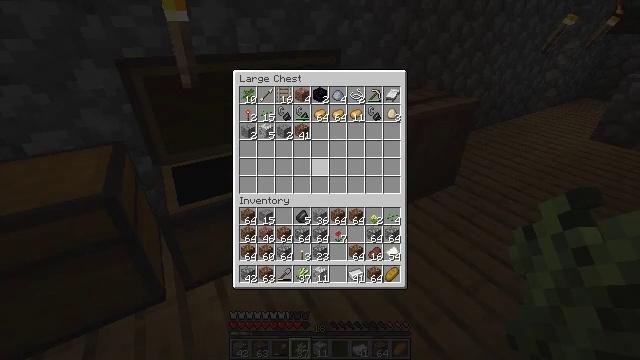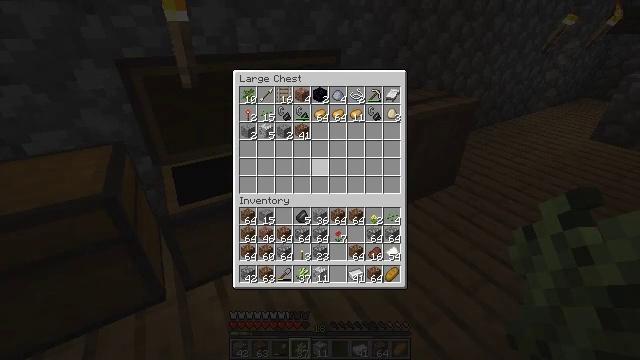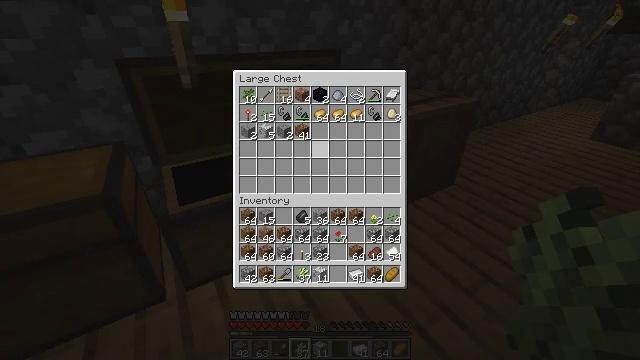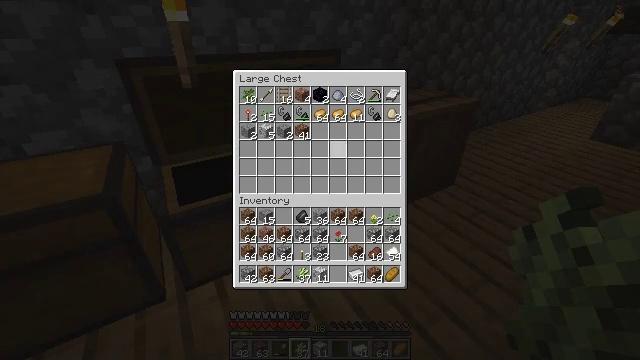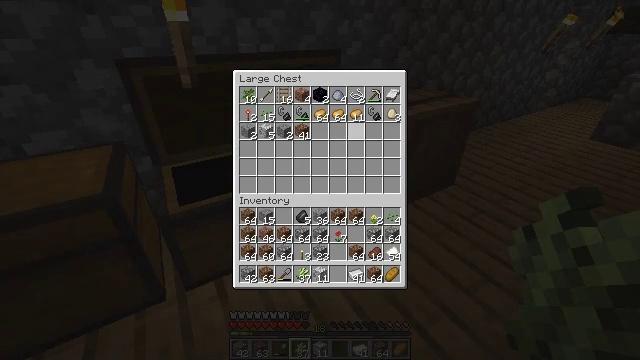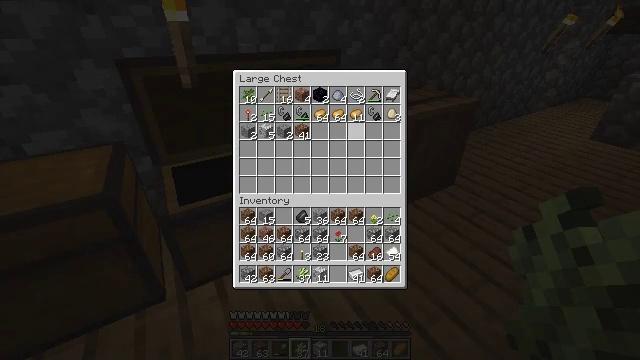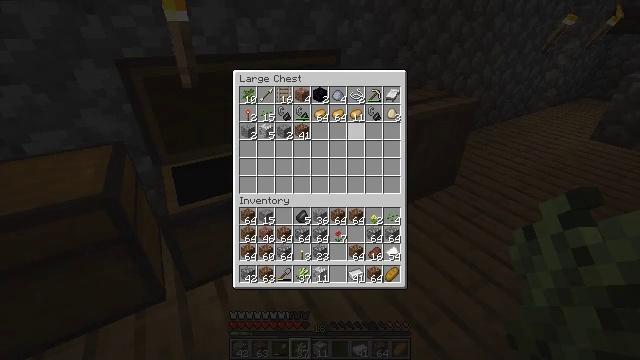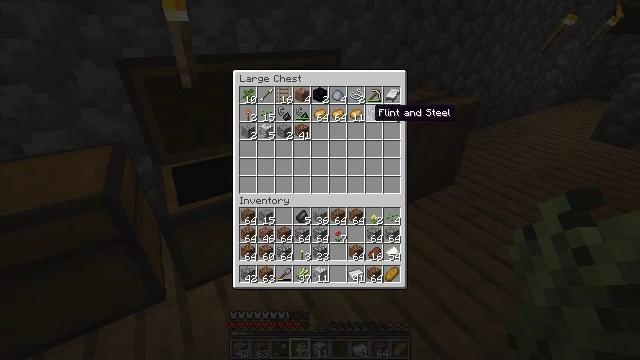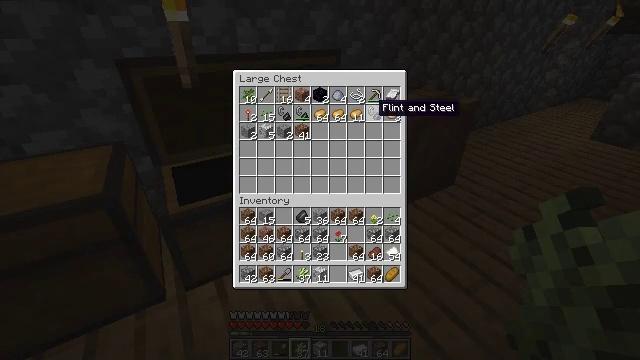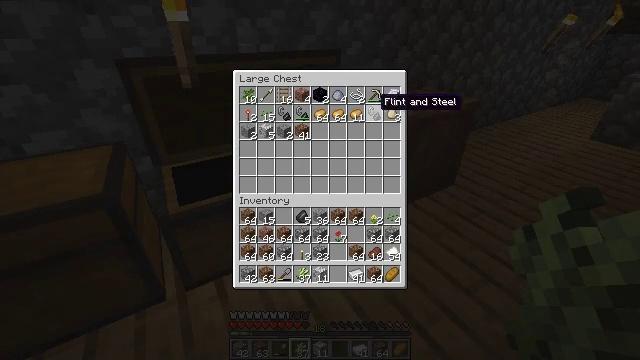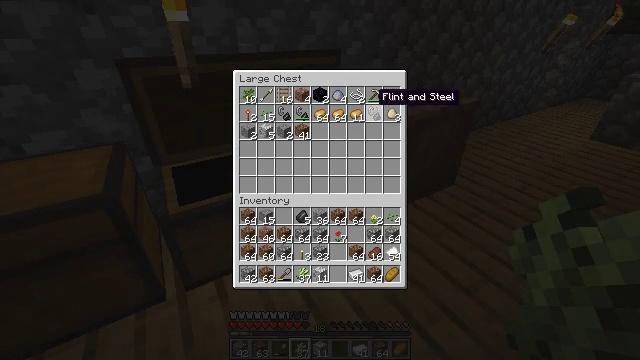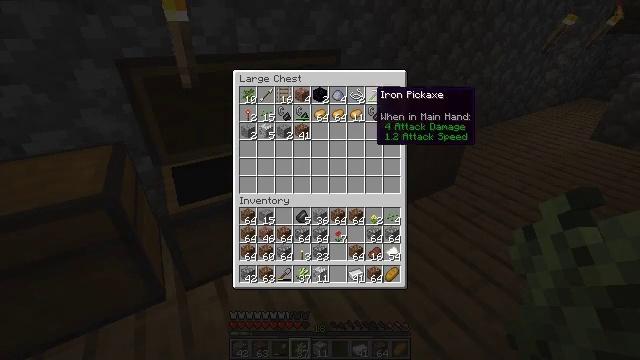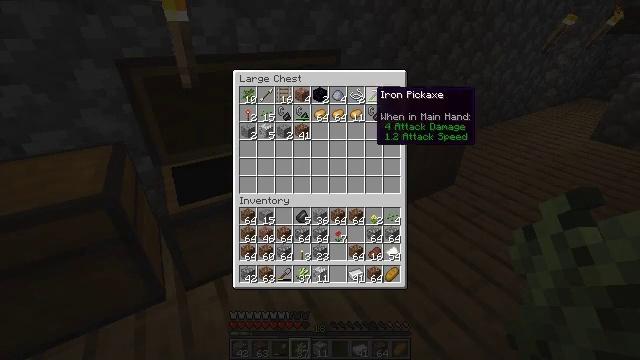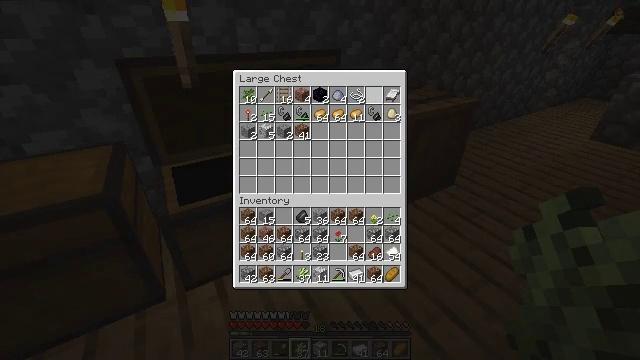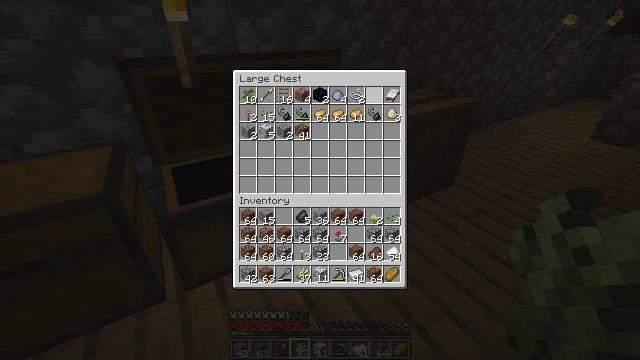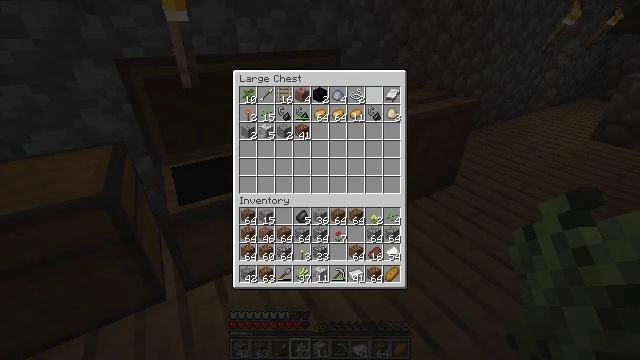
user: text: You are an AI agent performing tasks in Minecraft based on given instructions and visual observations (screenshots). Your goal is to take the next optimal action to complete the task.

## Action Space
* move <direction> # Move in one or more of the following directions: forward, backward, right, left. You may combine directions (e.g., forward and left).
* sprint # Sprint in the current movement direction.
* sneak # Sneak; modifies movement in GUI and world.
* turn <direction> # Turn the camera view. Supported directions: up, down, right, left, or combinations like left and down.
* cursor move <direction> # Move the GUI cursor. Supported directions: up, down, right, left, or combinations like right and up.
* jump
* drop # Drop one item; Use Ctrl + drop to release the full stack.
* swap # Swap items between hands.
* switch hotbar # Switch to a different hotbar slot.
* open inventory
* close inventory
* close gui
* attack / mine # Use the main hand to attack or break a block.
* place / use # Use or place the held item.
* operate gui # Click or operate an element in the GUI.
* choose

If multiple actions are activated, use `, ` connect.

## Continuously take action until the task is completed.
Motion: motion action
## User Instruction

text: Get polished granite by crafting four granite blocks.
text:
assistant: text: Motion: no_op
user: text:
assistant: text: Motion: cursor move right and up
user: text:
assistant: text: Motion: cursor move right and up
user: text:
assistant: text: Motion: cursor move right
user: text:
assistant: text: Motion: cursor move right and up
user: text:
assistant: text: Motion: no_op
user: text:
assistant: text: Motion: no_op
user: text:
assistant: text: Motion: no_op
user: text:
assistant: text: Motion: sneak
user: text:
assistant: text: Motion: sneak
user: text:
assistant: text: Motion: sneak
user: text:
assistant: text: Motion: sneak
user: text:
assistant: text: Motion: sneak, operate gui
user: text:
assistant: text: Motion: sneak, operate gui
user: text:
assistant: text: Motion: sneak
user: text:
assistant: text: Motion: sneak
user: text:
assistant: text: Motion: sneak
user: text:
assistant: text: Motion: sneak
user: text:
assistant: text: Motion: sneak
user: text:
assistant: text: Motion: sneak
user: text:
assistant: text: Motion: cursor move down
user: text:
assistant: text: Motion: cursor move down
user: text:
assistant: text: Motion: cursor move down
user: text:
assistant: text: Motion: cursor move down
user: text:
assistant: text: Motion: no_op
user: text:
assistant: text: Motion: no_op
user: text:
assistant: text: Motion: no_op
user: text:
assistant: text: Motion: no_op
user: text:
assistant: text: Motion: no_op
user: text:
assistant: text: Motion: no_op